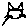
Label: cat